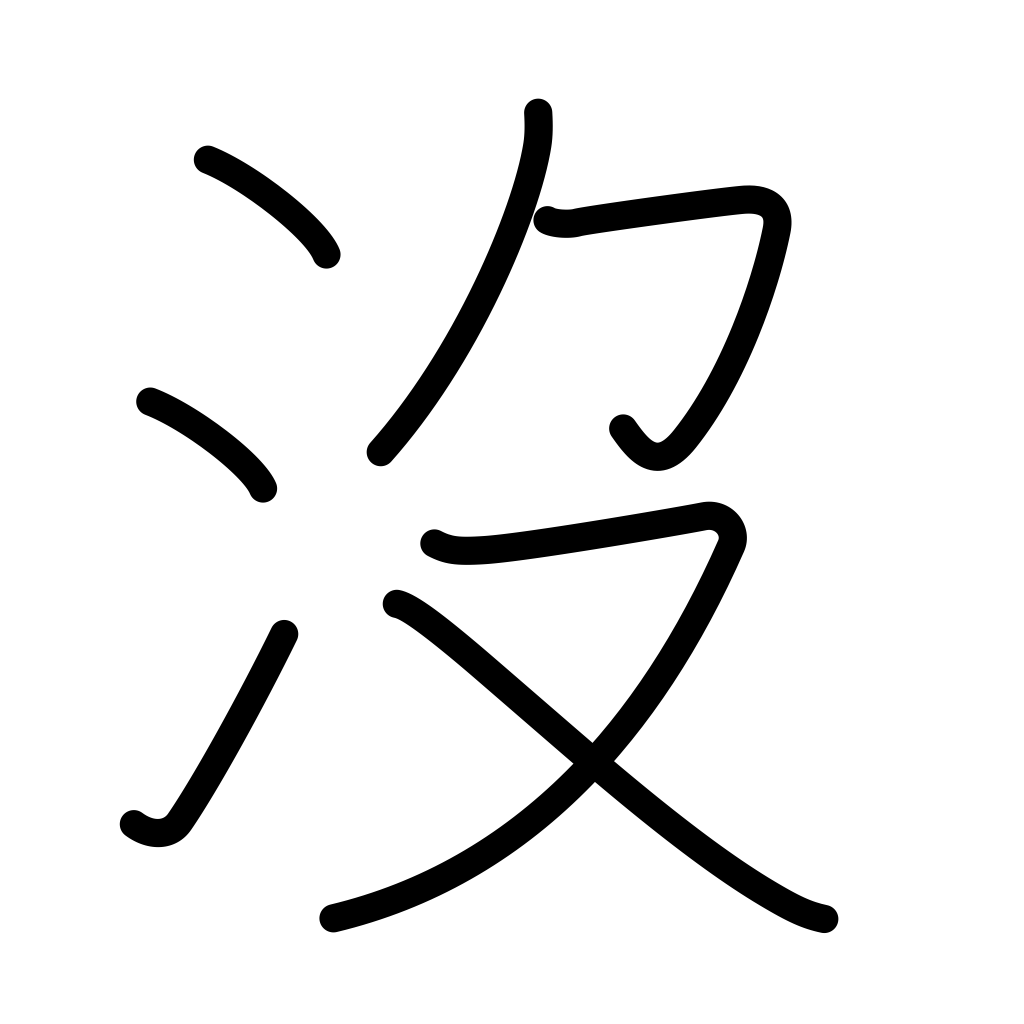
Meaning: not, have not, none, to drown, sink